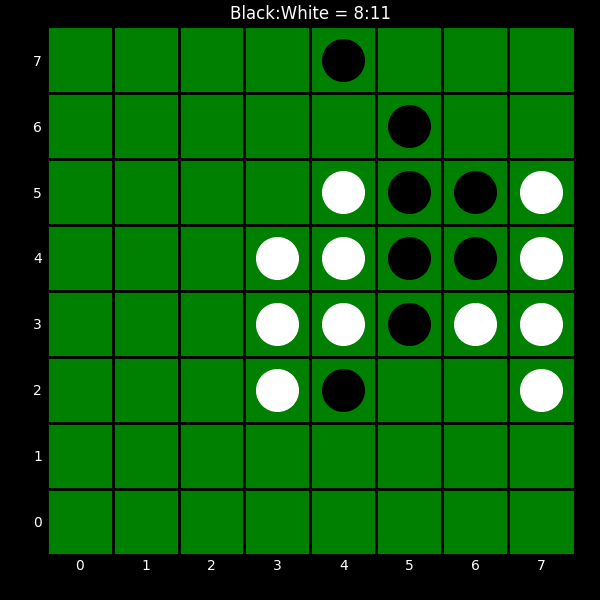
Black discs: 8
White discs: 11